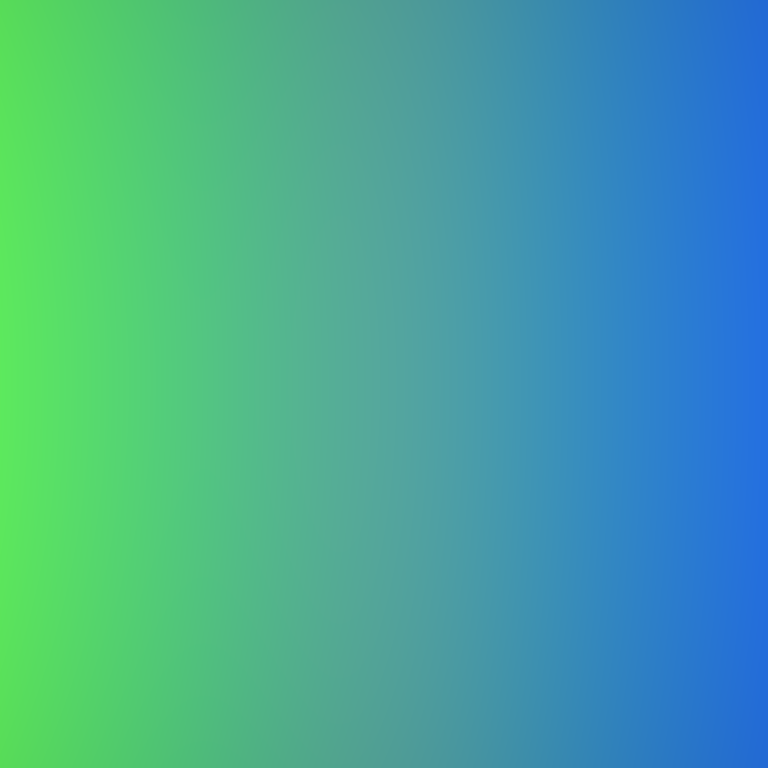
Abstract light effect, smooth gradient from vibrant green to deep blue, calm atmosphere, soft glow, no room, no furniture, no objects.